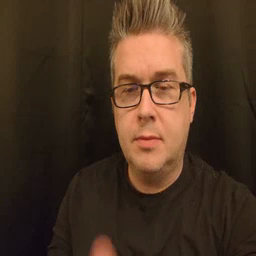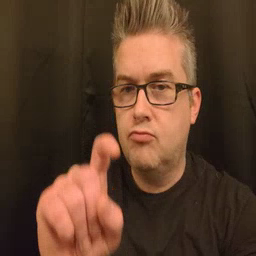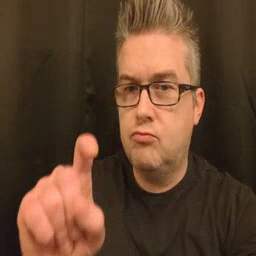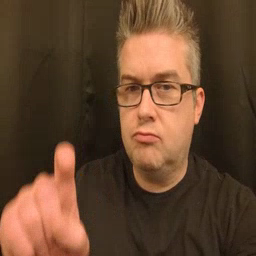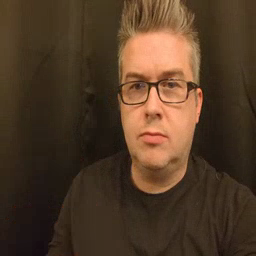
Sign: closet